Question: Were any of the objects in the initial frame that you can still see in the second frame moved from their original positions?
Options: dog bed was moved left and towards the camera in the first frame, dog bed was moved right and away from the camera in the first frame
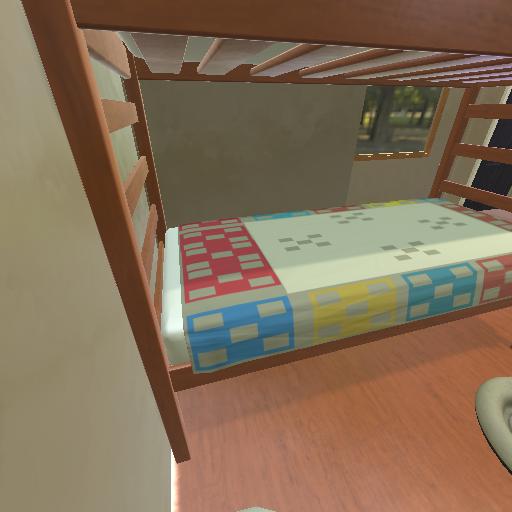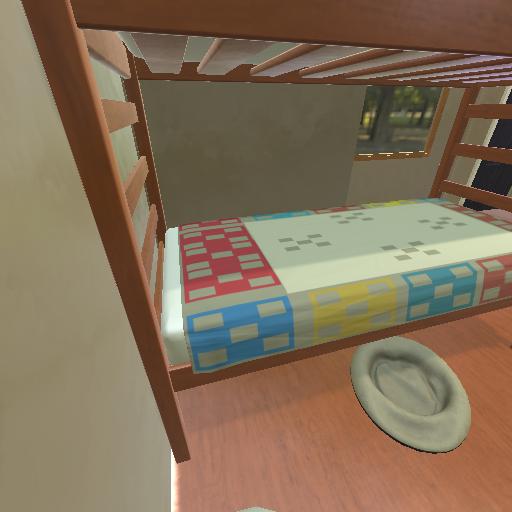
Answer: dog bed was moved left and towards the camera in the first frame